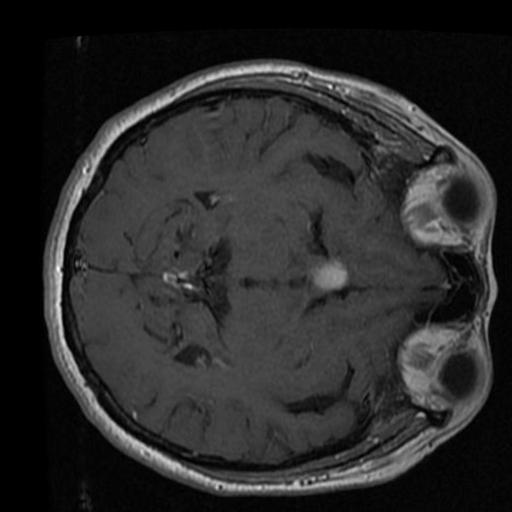
Label: brain_tumor